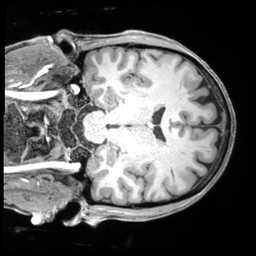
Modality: T1w
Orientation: coronal
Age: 46
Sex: male
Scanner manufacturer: siemens
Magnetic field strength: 3 T
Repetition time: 2.4 s
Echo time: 0.00195 s